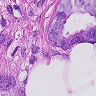
Metastatic tissue present: yes